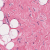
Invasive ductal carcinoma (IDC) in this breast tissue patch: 0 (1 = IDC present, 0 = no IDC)